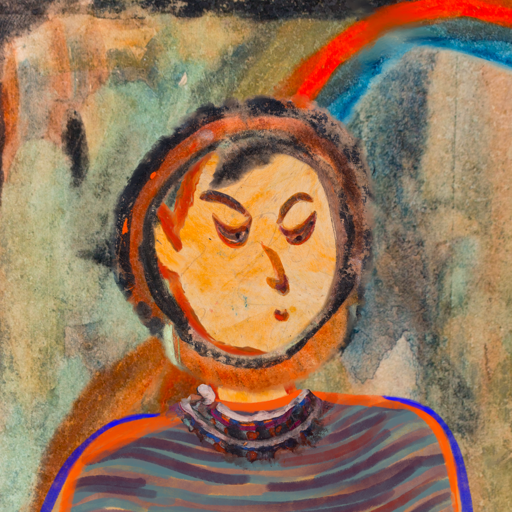
Background: Childish, Head And Neck Side: Experience, Face Side: Hypocrite, Bust: Experience, Hair Side: Childish, Head Accessory: Blank, Second Necklace: Blank, Necklace: Hypocrite_1, Baby: Blank